Aerial crown-view tile of a tropical tree (Barro Colorado Island, Panama), acquired 20240918:
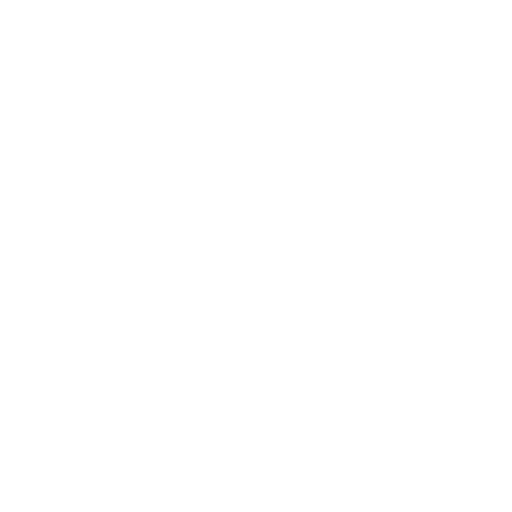
Species: Zanthoxylum ekmanii
GBIF accepted scientific name: Zanthoxylum ekmanii
Crown area: 139.061 m²